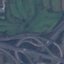
Label: Highway